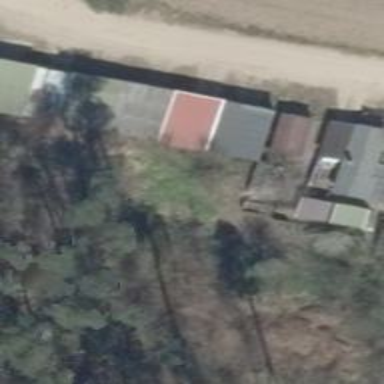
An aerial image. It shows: Group of garages.